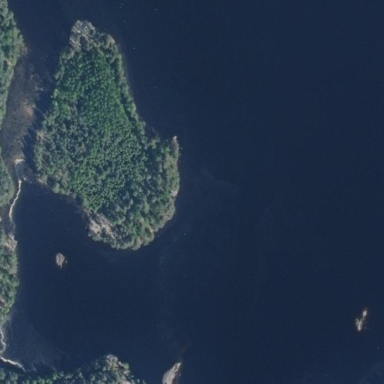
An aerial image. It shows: Islet.